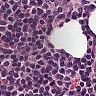
Metastatic tissue present: no